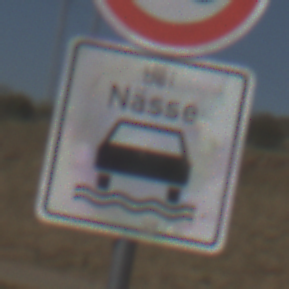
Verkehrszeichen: BeiNaesse
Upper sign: Geschwindigkeit80
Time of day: Midday
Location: Outdoor (RoadRail)
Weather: Clear
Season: Summer
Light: Natural